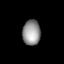
Tissue: lung
Cell type: Fibroblasts
Senescence score: 0.7074
Nuclear area (px): 442
Mean DAPI intensity: 147.473